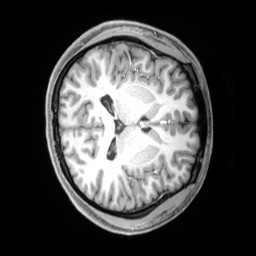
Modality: T1w
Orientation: axial
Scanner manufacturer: siemens
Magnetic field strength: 3 T
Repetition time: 2.5 s
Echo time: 0.00218 s